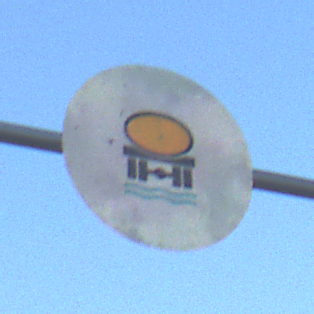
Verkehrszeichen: VerbotFahrzeugeWassergefaehrdenderLadung
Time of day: Dawn
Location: Outdoor (Nature)
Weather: Clear
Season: NotSpecified
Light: Natural